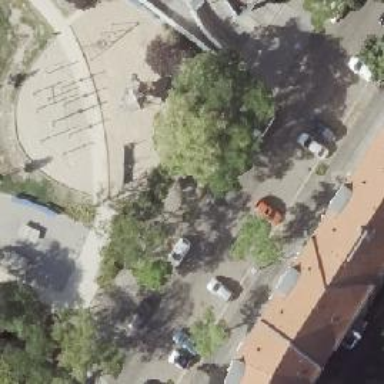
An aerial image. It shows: Playground structure.